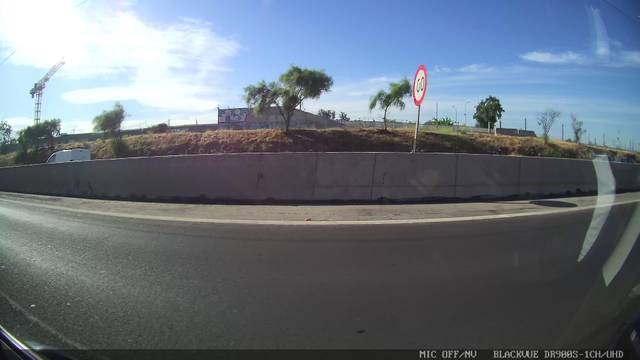
Region: Chile
Coordinates: -33.481, -70.704